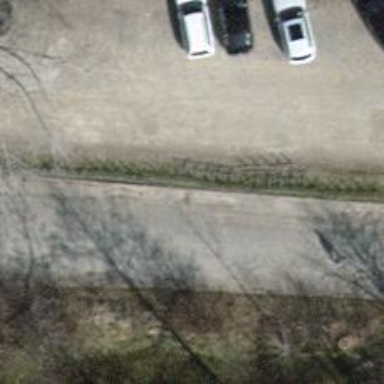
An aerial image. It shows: Bicycle parking area with wall loops.